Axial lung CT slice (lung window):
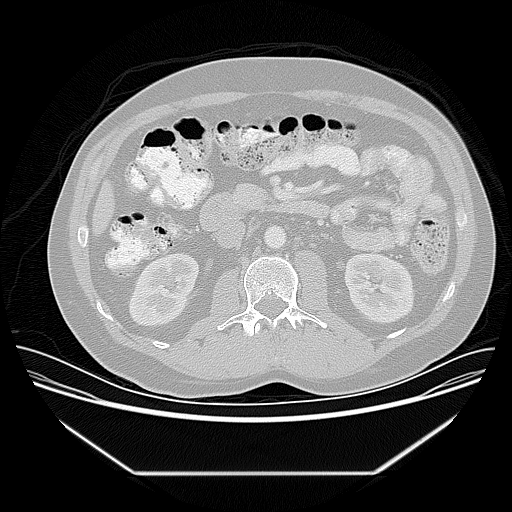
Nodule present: no